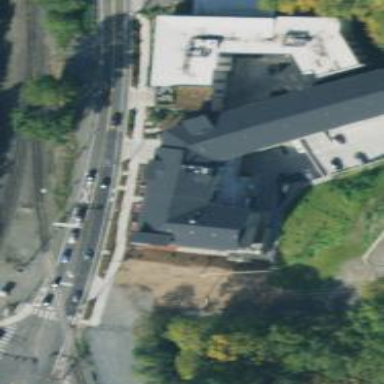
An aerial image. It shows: Driveway tunnel serving as building passage.